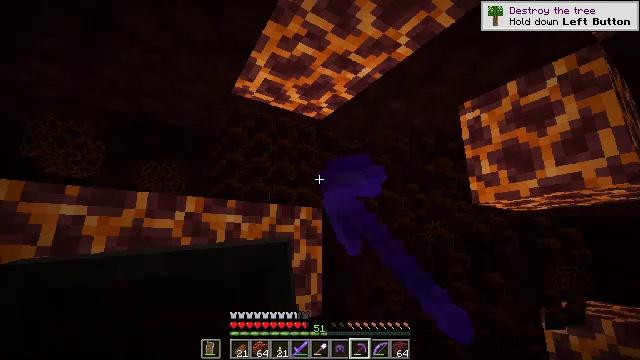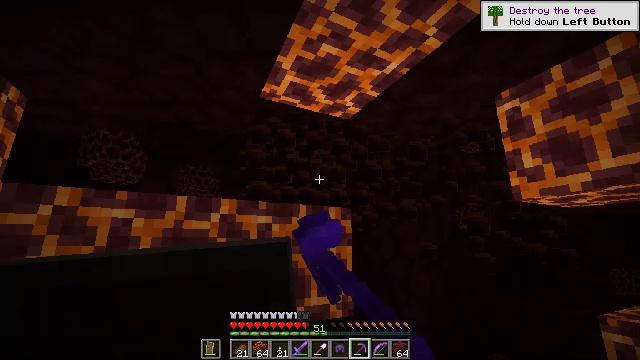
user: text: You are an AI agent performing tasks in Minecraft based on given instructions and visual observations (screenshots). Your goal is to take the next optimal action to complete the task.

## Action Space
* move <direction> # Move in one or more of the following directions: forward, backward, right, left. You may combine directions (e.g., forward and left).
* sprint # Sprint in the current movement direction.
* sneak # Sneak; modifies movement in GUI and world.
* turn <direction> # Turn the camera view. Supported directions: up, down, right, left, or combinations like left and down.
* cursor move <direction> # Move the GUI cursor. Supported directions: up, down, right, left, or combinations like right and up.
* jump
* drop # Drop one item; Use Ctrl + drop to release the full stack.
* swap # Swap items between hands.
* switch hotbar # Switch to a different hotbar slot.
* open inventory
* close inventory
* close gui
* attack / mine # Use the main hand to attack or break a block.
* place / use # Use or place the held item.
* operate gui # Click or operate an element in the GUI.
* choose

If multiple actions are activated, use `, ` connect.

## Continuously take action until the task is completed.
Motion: motion action
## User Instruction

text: Gather netherrack as a building material.
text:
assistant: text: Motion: turn left, attack / mine
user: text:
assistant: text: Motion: attack / mine